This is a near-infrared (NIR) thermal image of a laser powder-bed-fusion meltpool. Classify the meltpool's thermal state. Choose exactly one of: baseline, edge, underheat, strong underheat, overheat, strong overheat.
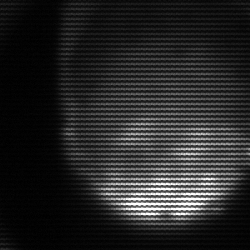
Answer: edge